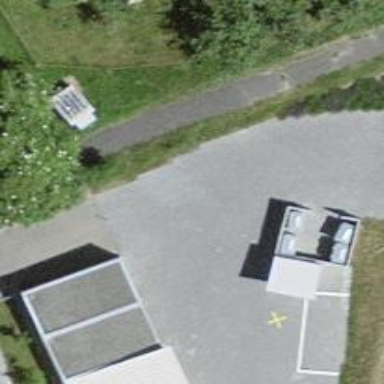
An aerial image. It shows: Bollard.